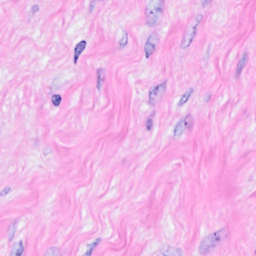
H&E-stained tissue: Breast